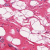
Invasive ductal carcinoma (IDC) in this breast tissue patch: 0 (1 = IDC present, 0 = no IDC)